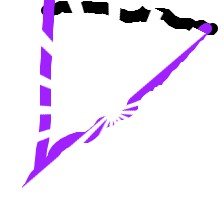
Shape: triangle